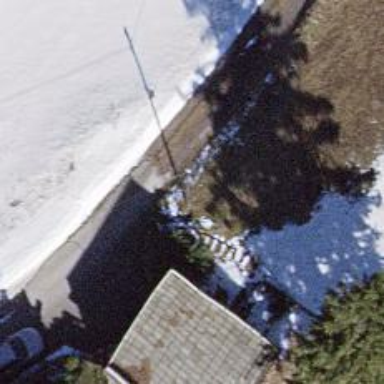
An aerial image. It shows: Minor power line.